Question: Hi can someone help with my case issue here is a screenshot if u need the UNPACK code just ask ill be happy to post it.
it returns ok as u can see from the screenshot so I don't understand why.

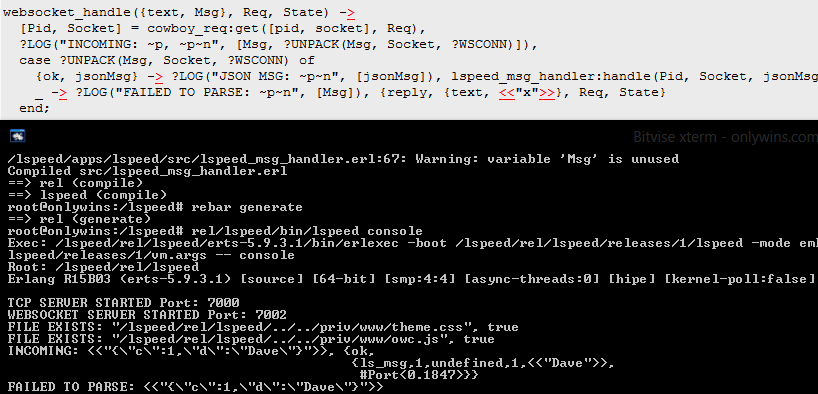
Answer: Your problem is 'jsonMsg'
A bareword starting with a lower-case character in Erlang creates an atom (effectively an enumeration), causing your match specification to fail.
Change 'jsonMsg' to 'JsonMsg'